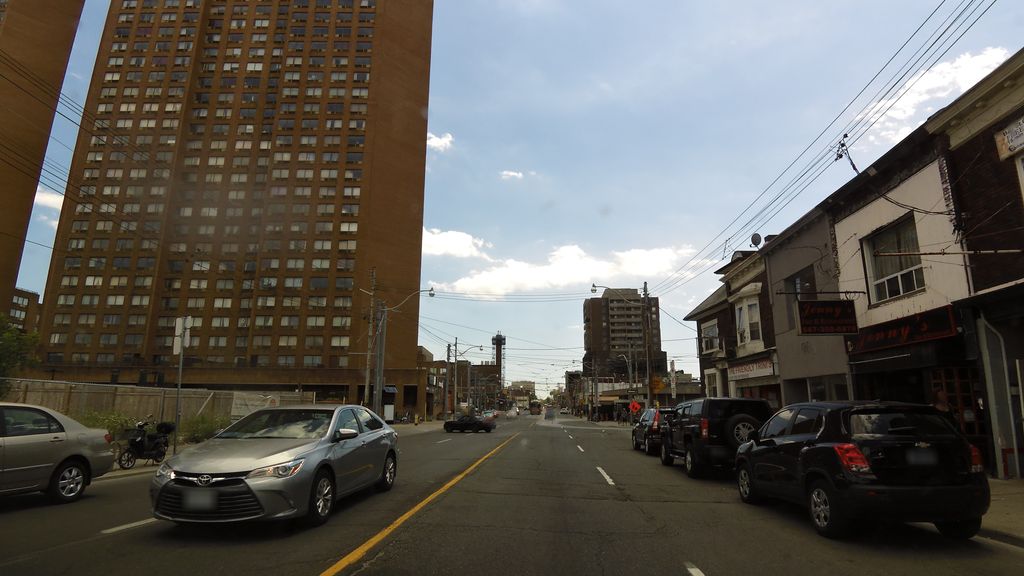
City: toronto